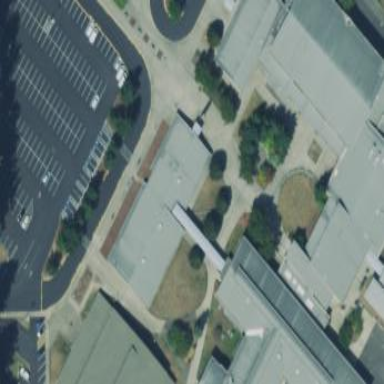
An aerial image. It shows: School building.